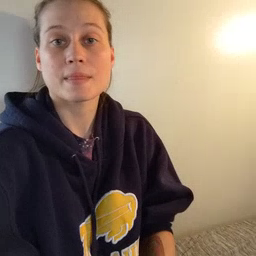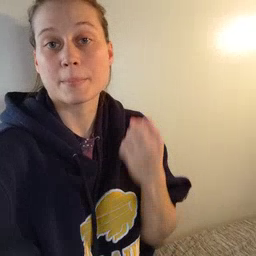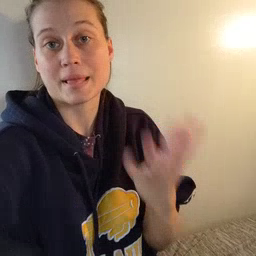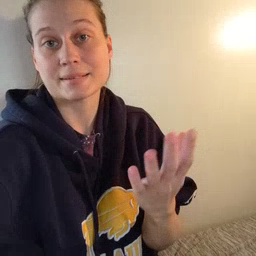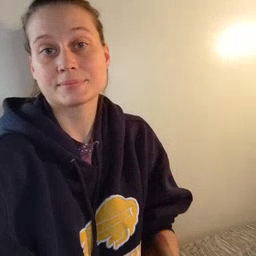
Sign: many